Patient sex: F
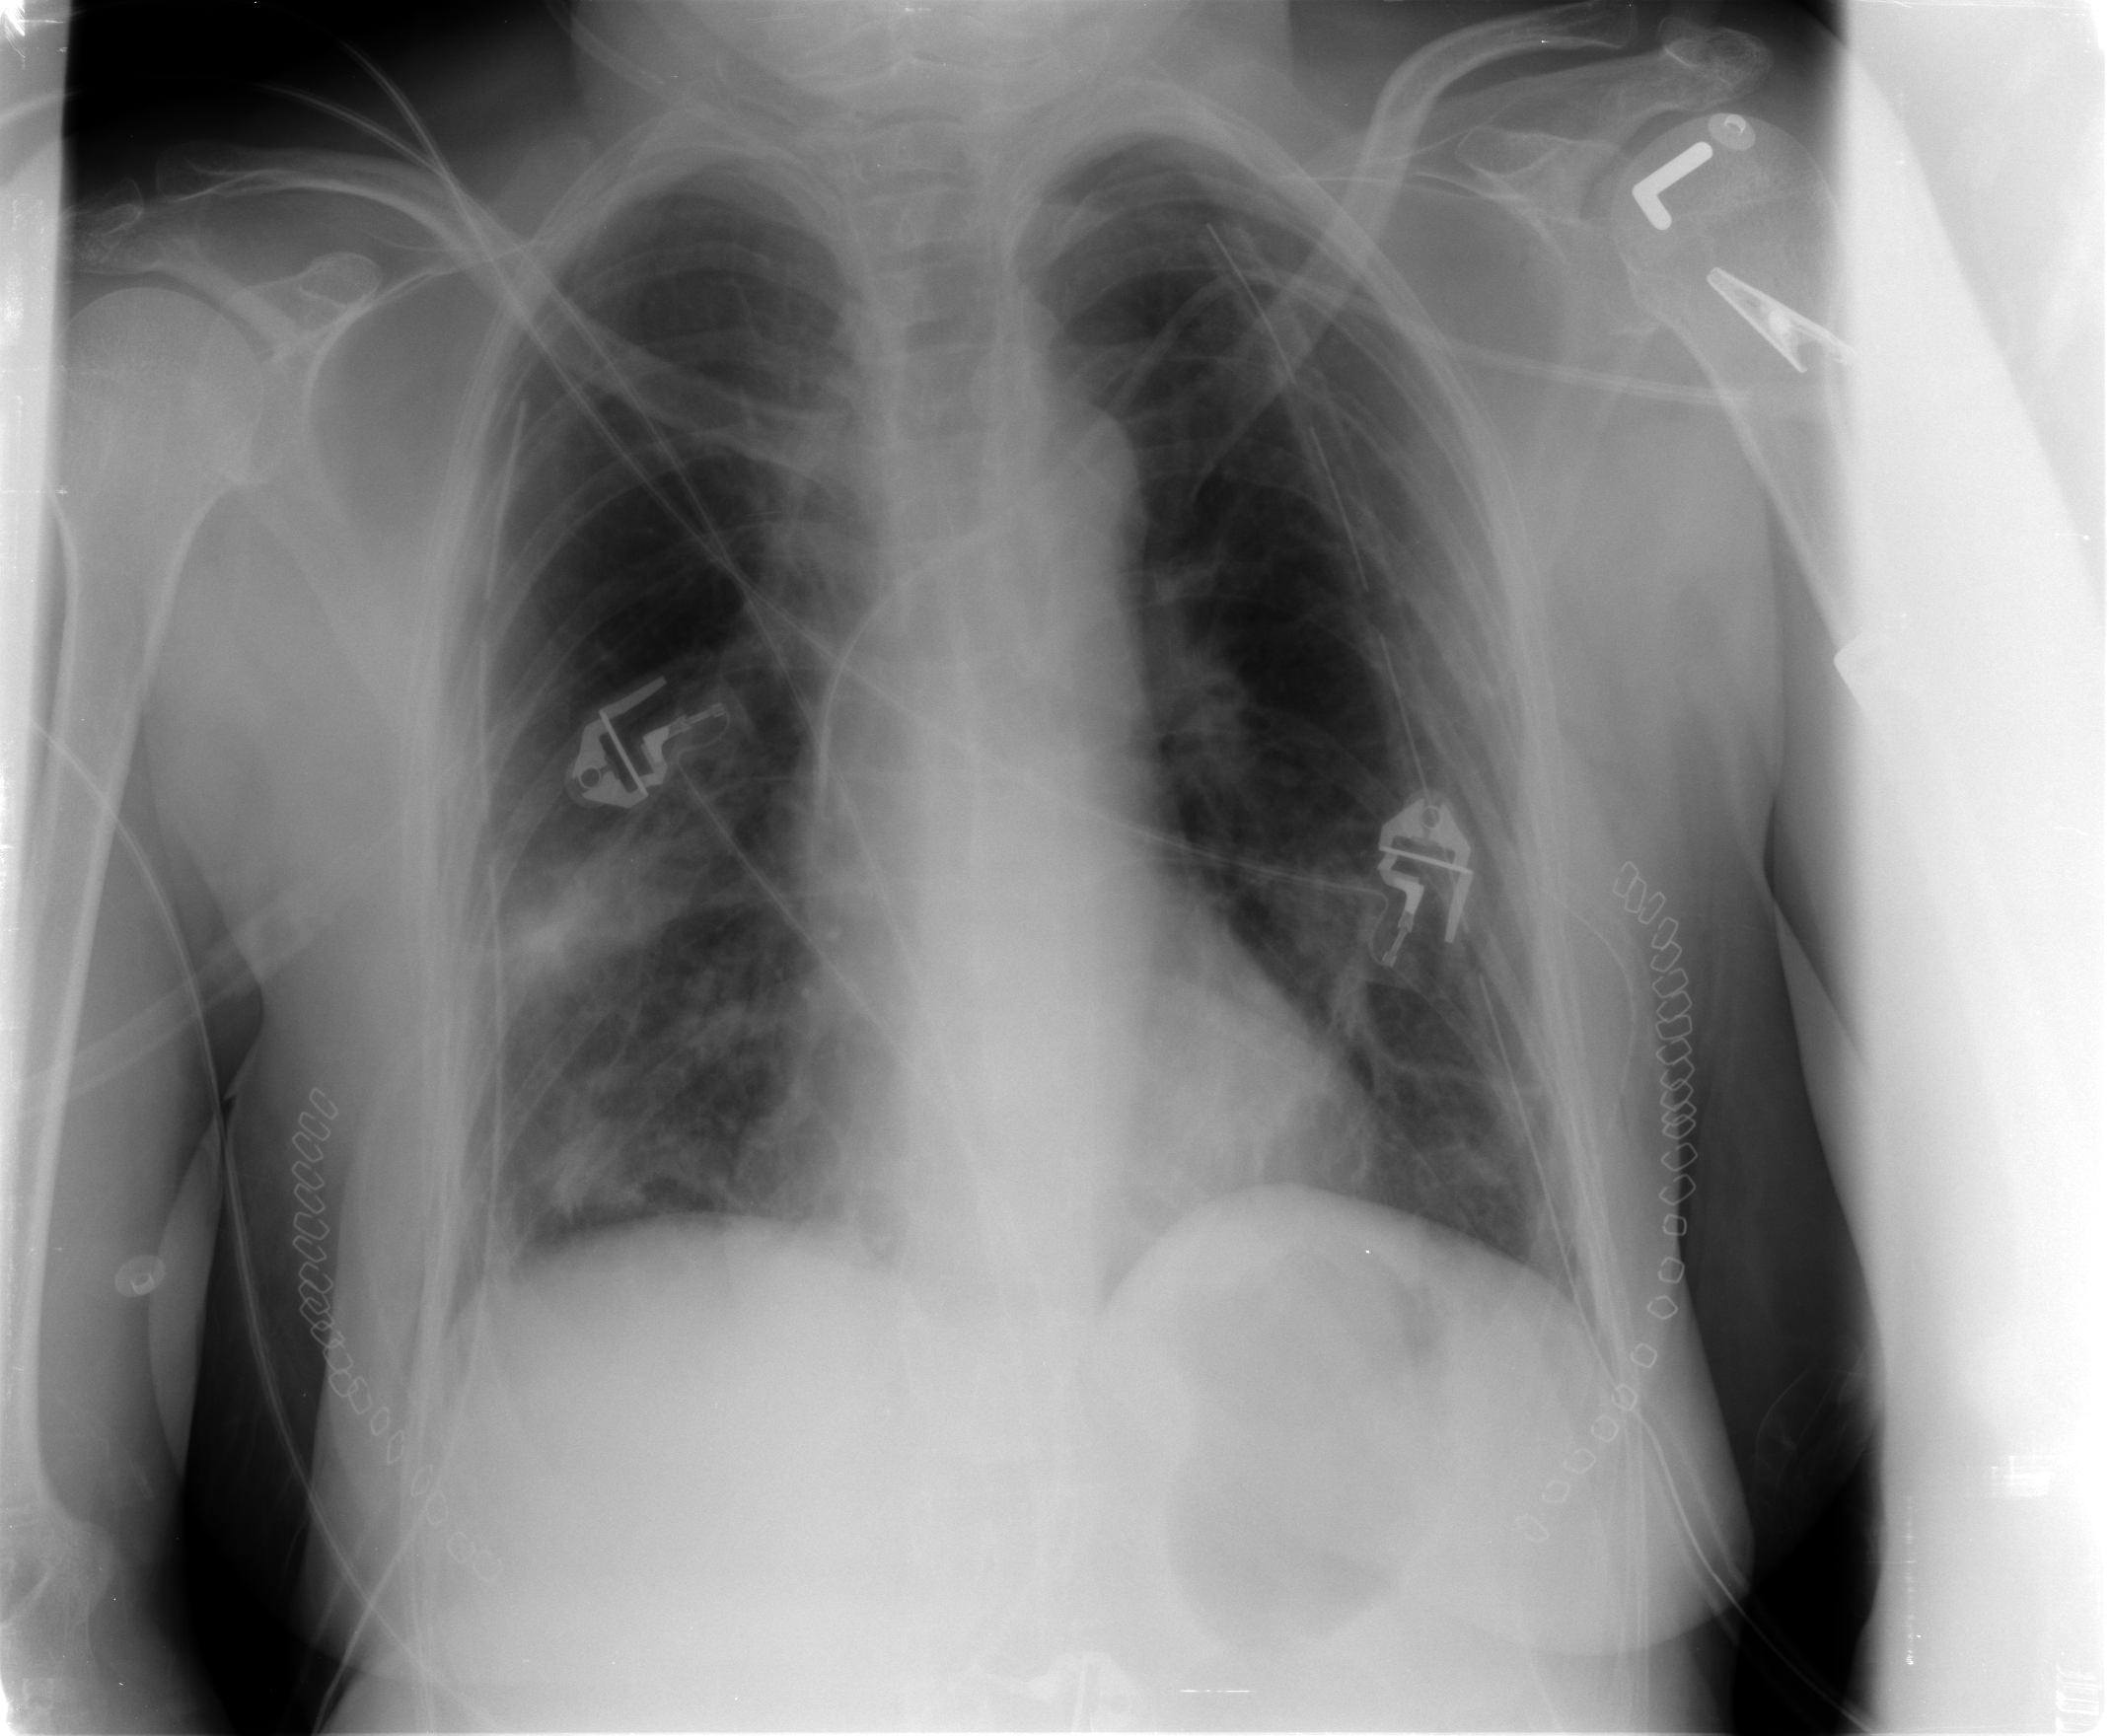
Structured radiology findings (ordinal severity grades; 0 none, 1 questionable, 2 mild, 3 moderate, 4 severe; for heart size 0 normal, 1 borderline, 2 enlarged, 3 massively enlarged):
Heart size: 0
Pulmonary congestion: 0
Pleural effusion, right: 0
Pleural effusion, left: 0
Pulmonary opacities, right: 0
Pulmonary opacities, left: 0
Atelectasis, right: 2
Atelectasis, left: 0